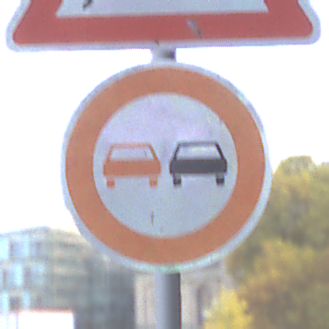
Verkehrszeichen: Ueberholverbot
Zusatzzeichen oben: WildwechselLinks
Umgebung: Outdoor, Urban
Tageszeit: SunriseSunset
Wetter: PartlyCloudy
Licht: Natural
Jahreszeit: NotSpecified
Kontrast: MediumContrast